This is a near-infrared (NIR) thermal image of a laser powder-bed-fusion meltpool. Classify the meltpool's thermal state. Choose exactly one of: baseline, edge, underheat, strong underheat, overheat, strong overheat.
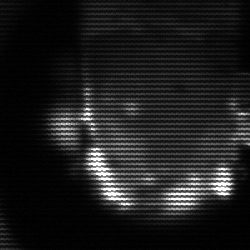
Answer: baseline